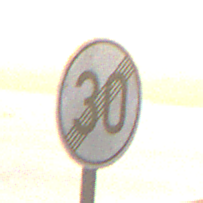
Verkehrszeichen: EndeGeschwindigkeit30
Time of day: SunriseSunset
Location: Outdoor (RoadRail)
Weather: PartlyCloudy
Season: NotSpecified
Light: Natural